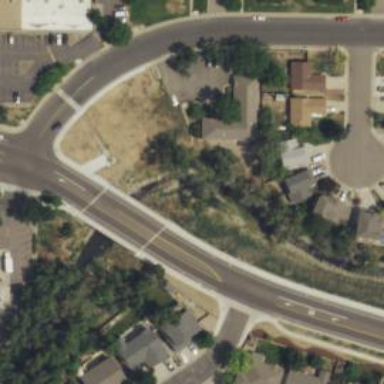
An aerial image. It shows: Secondary road on asphalt bridge.